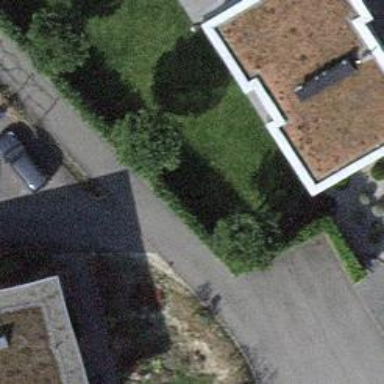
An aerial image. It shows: Garden with trees.